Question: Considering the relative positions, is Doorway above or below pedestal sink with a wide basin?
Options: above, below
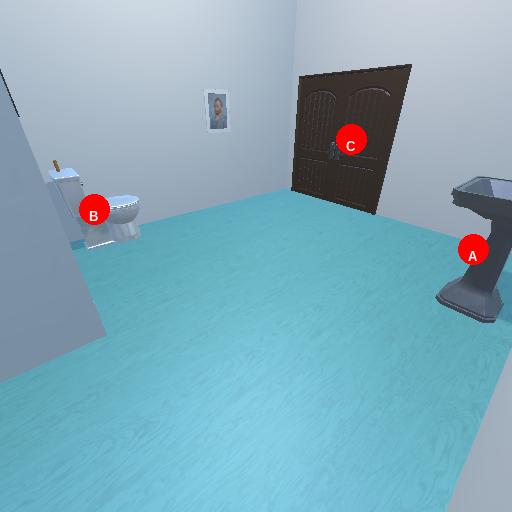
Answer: above